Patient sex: M
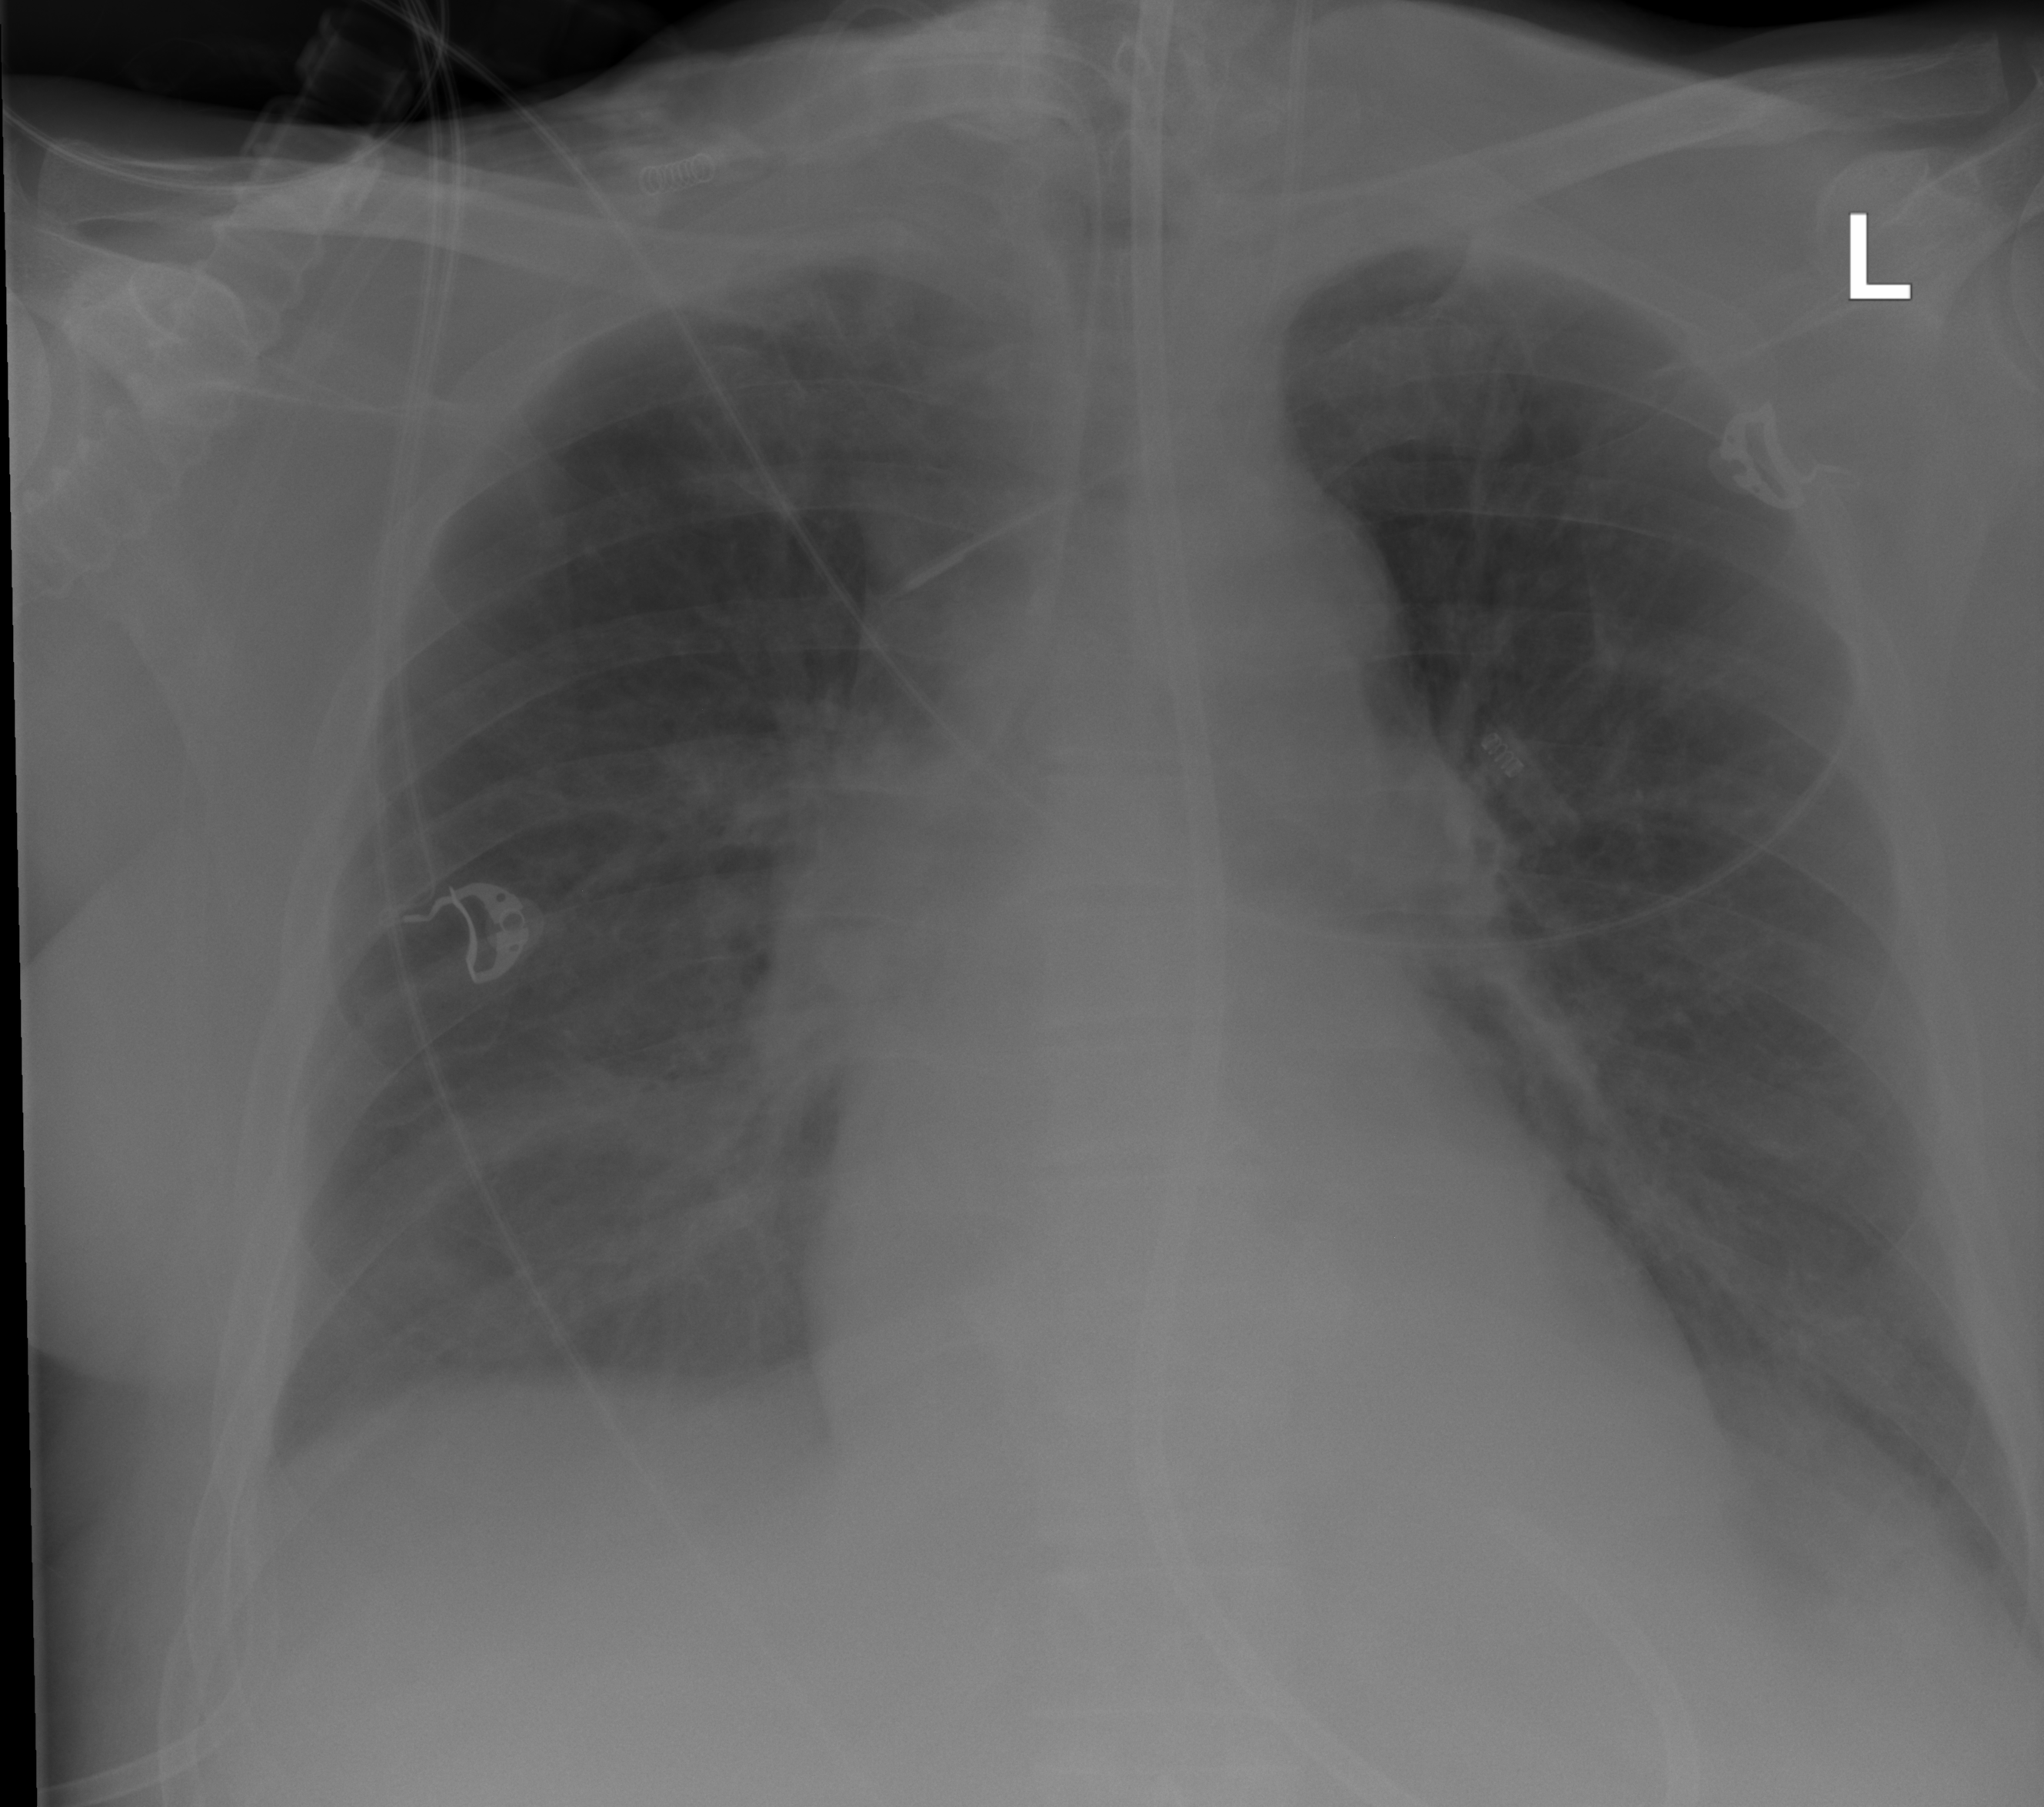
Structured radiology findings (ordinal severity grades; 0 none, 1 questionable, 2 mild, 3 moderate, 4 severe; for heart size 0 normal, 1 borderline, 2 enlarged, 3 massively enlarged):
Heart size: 0
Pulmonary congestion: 0
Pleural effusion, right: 0
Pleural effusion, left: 0
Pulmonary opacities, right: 1
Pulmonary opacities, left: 0
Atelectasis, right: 2
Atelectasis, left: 0